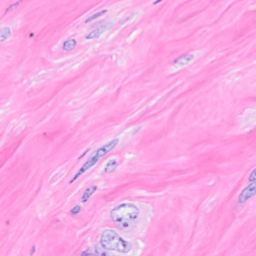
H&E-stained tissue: Breast